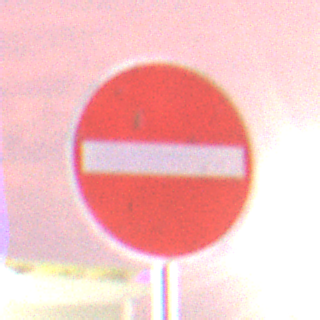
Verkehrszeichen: VerbotDerEinfahrt
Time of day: SunriseSunset
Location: Outdoor (Urban)
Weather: PartlyCloudy
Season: NotSpecified
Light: Artificial